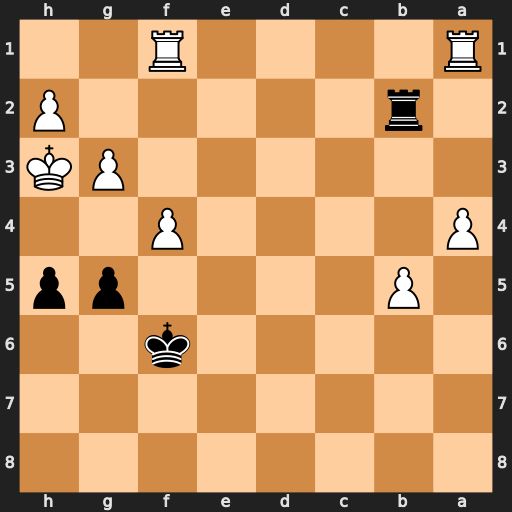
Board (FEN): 8/8/5k2/1P4pp/P4P2/6PK/1r5P/R4R2
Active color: b
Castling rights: -
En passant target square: -
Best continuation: g4+ Kh4 Rxh2#